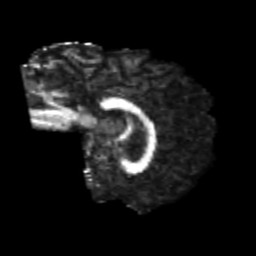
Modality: FA
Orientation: sagittal
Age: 24
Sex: male
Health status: healthy
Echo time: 0.074 s